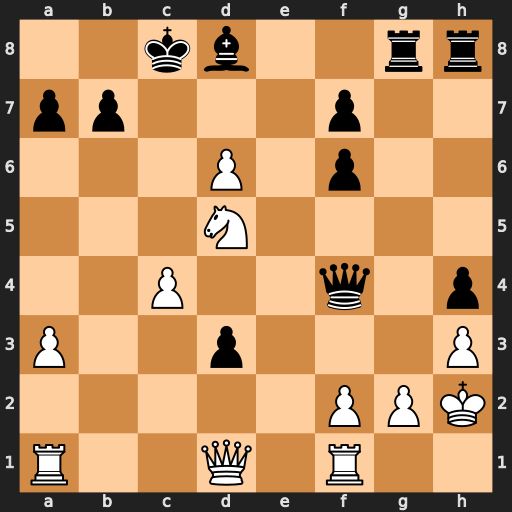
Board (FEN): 2kb2rr/pp3p2/3P1p2/3N4/2P2q1p/P2p3P/5PPK/R2Q1R2
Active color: w
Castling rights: -
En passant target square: -
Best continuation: Nxf4